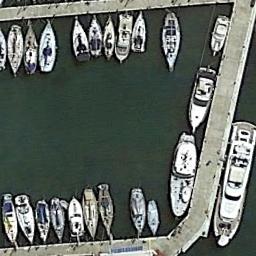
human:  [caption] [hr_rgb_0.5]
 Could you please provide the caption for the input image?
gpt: There were different boats on either side of the harbor .

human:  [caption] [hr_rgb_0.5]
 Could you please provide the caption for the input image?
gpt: The harbor has lots of neatly docked boats and the color of the waters is green .

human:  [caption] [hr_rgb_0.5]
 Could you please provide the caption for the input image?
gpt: There are some yachts lined up on the sea by the harbor .

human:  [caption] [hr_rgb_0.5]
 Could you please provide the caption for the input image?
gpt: A lot of ships are in the harbor .

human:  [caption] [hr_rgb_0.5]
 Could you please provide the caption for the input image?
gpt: There are some ships at the harbor .